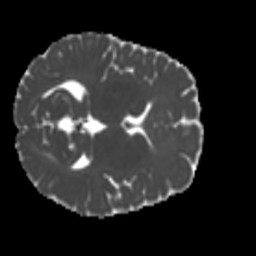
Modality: MD
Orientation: axial
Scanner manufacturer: siemens
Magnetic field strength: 3 T
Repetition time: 4 s
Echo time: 0.0594 s